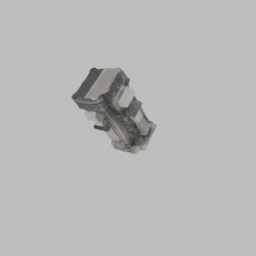
Label: decoration